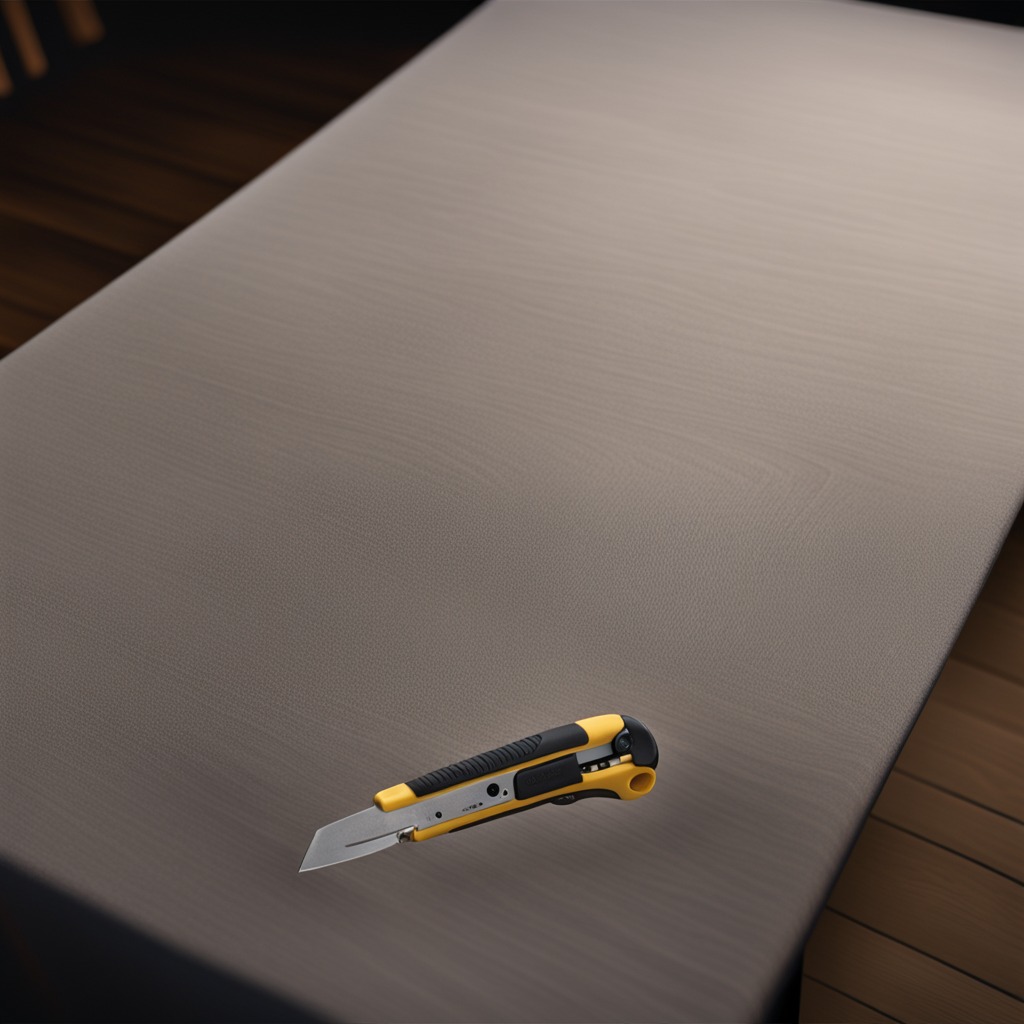
A utility knife lies on the wooden table.